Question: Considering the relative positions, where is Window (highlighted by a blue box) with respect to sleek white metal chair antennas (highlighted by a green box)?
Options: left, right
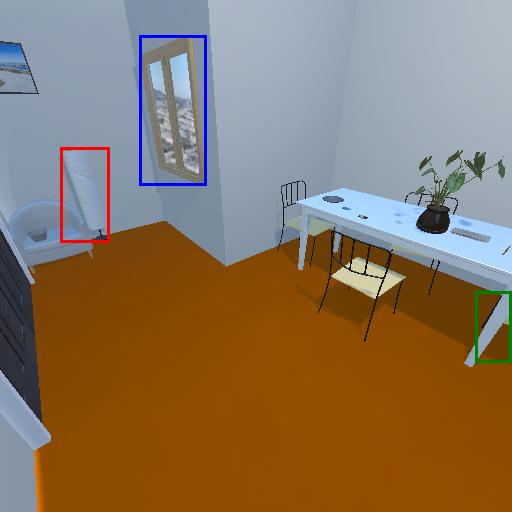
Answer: left